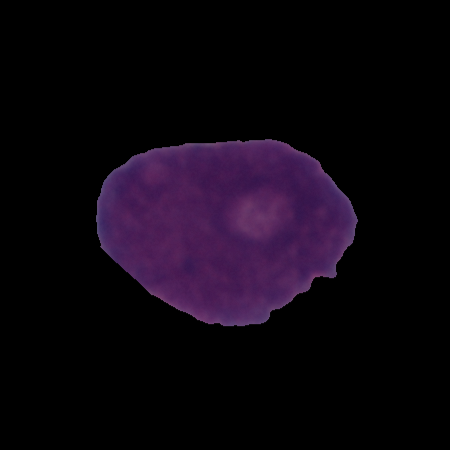
Label: cancer